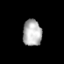
Tissue: prostate
Cell type: Epithelial cells
Senescence score: 0.3527
Nuclear area (px): 489
Mean DAPI intensity: 178.466